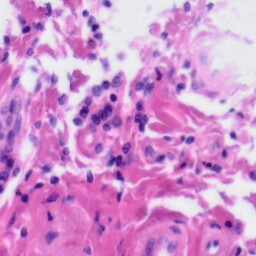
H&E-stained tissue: Tonsil